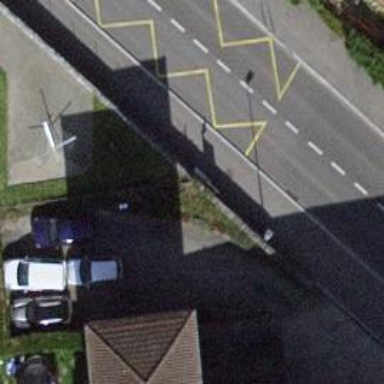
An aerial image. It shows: Platform for public transport. The platform is located by the road.